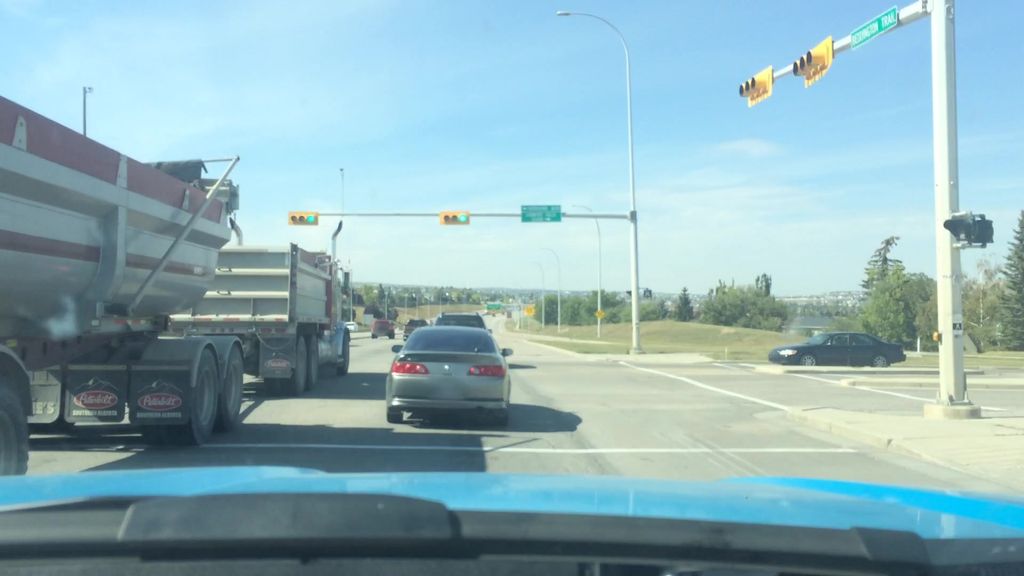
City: calgary